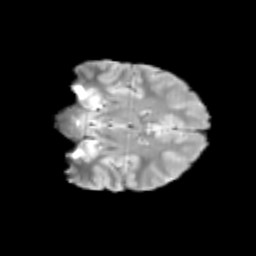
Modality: T2w
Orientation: coronal
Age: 13
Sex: female
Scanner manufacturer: siemens
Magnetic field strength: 3 T
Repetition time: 3.8 s
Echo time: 0.07 s